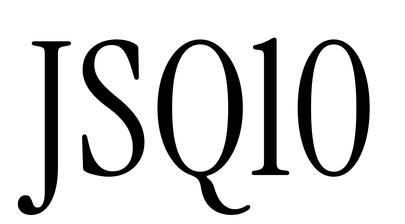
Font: InstrumentSerif-Regular